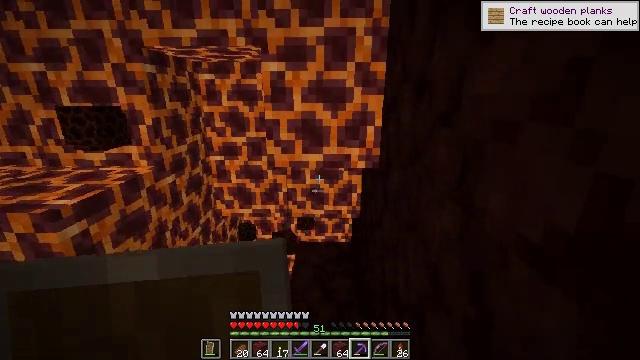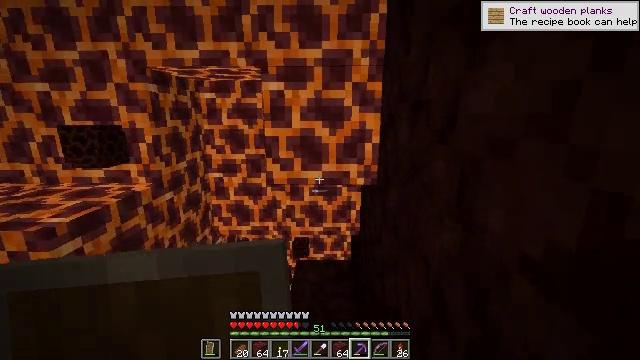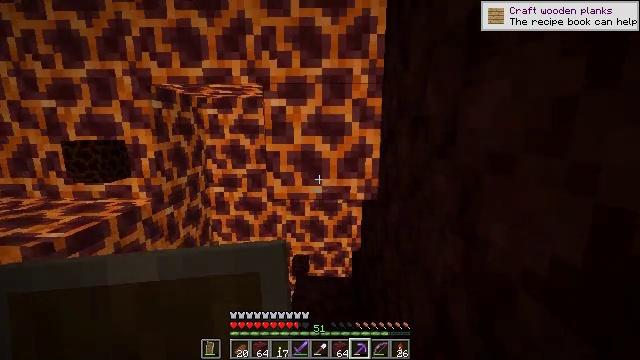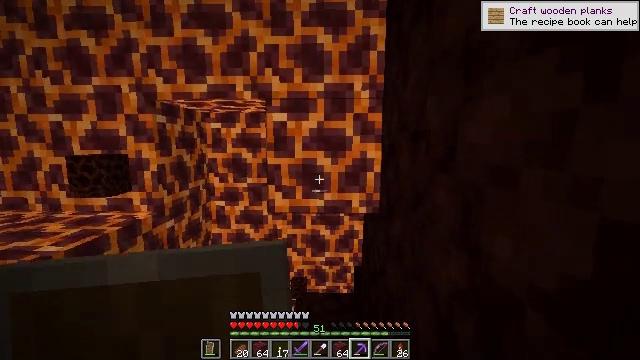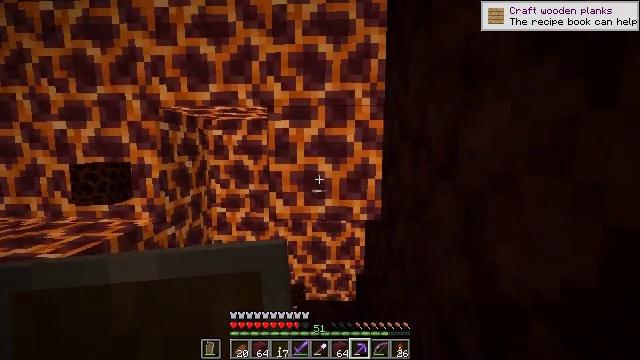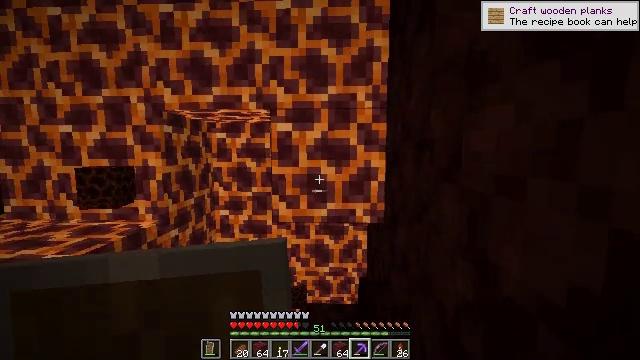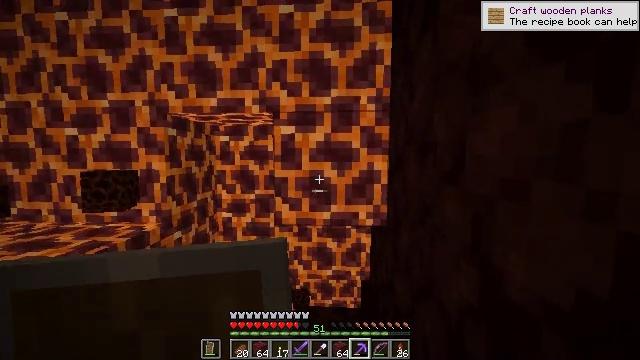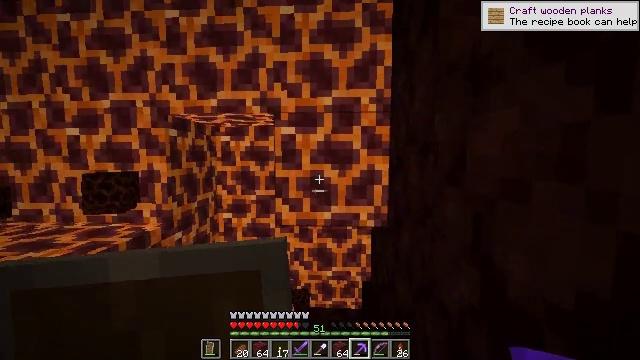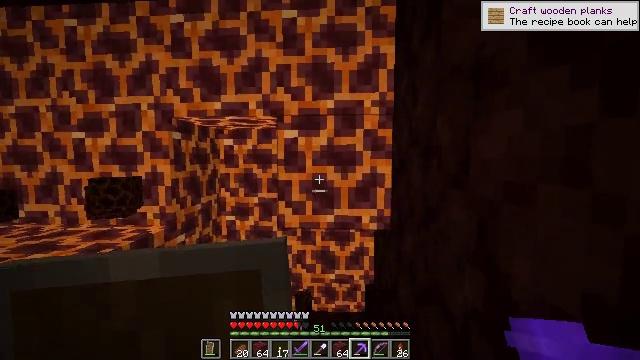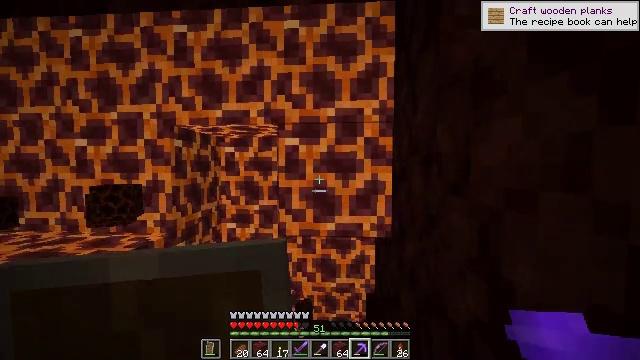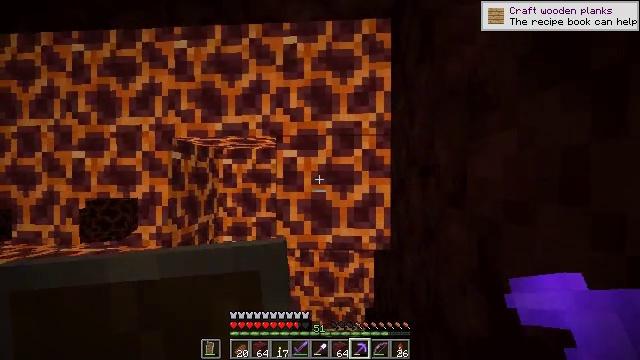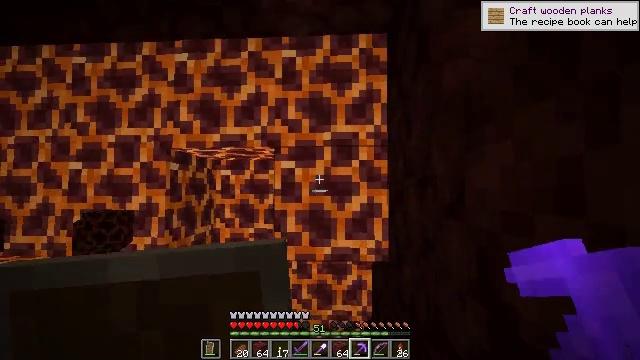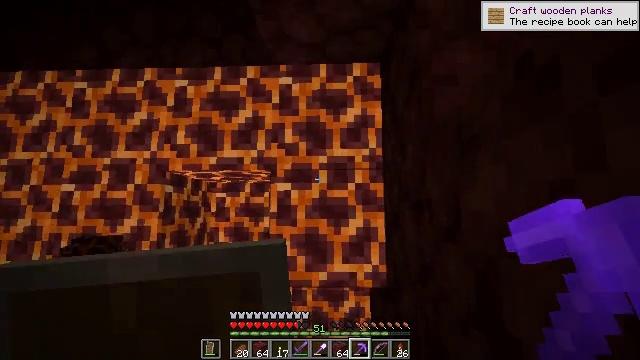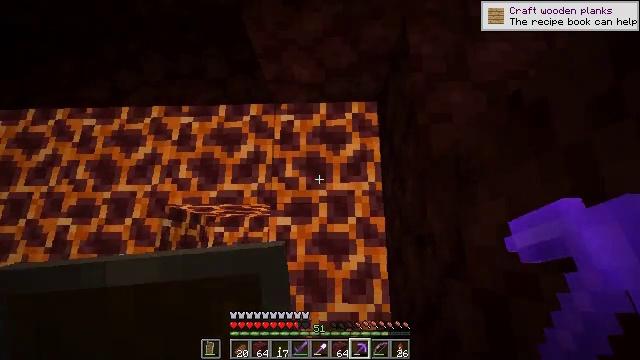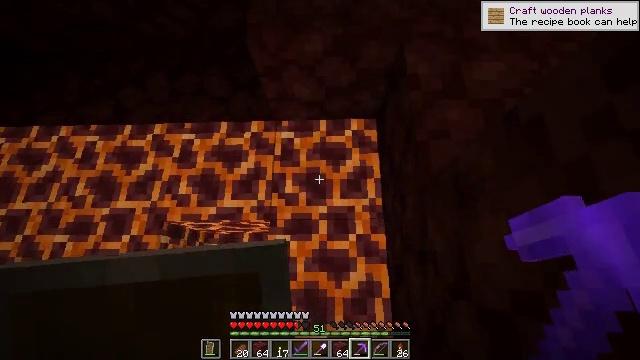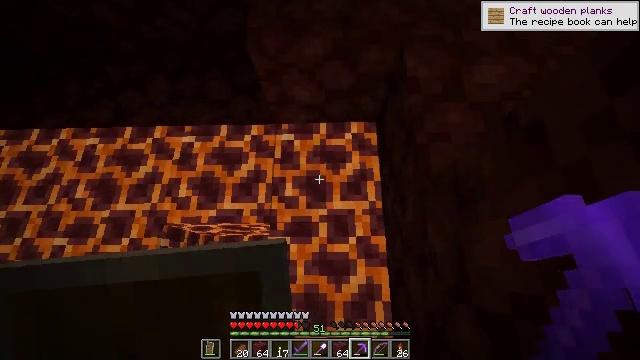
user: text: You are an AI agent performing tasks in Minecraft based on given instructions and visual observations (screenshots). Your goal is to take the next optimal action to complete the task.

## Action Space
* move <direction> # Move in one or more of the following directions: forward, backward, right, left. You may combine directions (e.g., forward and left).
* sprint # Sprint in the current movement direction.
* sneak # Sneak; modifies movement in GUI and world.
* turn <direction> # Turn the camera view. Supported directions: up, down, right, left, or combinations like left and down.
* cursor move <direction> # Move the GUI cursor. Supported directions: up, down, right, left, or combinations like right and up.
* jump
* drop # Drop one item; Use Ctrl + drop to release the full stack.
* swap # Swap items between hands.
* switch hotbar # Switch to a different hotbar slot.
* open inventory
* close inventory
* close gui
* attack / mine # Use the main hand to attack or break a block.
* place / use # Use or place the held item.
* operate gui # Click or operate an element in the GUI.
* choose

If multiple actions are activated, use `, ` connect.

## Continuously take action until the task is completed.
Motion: motion action
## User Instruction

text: Retrieve a magma block for building or traps.
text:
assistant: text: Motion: turn up, attack / mine
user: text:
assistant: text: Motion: turn up, attack / mine
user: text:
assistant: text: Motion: turn up, attack / mine
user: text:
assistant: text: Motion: turn up, attack / mine
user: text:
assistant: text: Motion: attack / mine
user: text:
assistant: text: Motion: no_op
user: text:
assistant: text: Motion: no_op
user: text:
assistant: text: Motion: no_op
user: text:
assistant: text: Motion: turn up
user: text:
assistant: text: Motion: turn up
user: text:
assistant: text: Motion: turn up
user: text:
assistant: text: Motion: turn up
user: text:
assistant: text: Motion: turn up
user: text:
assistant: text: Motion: turn up
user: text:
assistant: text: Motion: no_op
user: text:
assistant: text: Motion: no_op
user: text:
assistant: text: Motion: attack / mine
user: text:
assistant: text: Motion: attack / mine
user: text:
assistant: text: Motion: turn left and down, attack / mine
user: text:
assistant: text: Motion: turn left, attack / mine
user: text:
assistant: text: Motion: turn left, attack / mine
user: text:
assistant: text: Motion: attack / mine